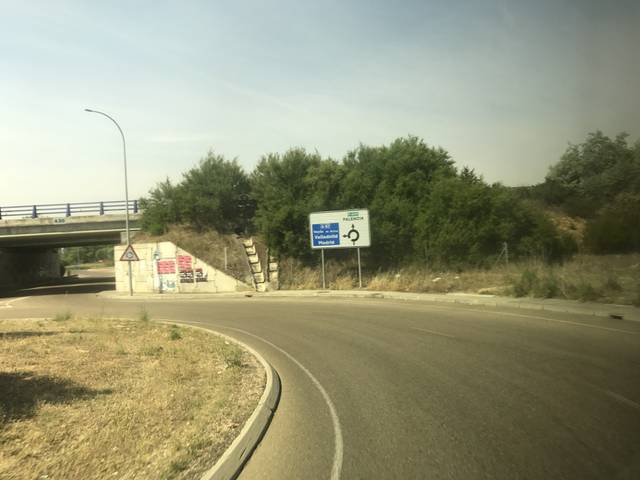
Region: Spain
Coordinates: 42.021, -4.509